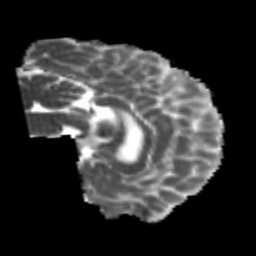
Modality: MD
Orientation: sagittal
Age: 24
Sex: male
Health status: healthy
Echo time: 0.074 s